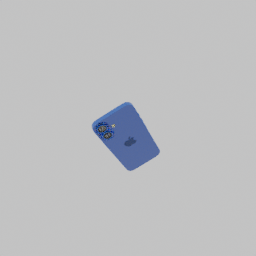
Label: electronics